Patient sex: F
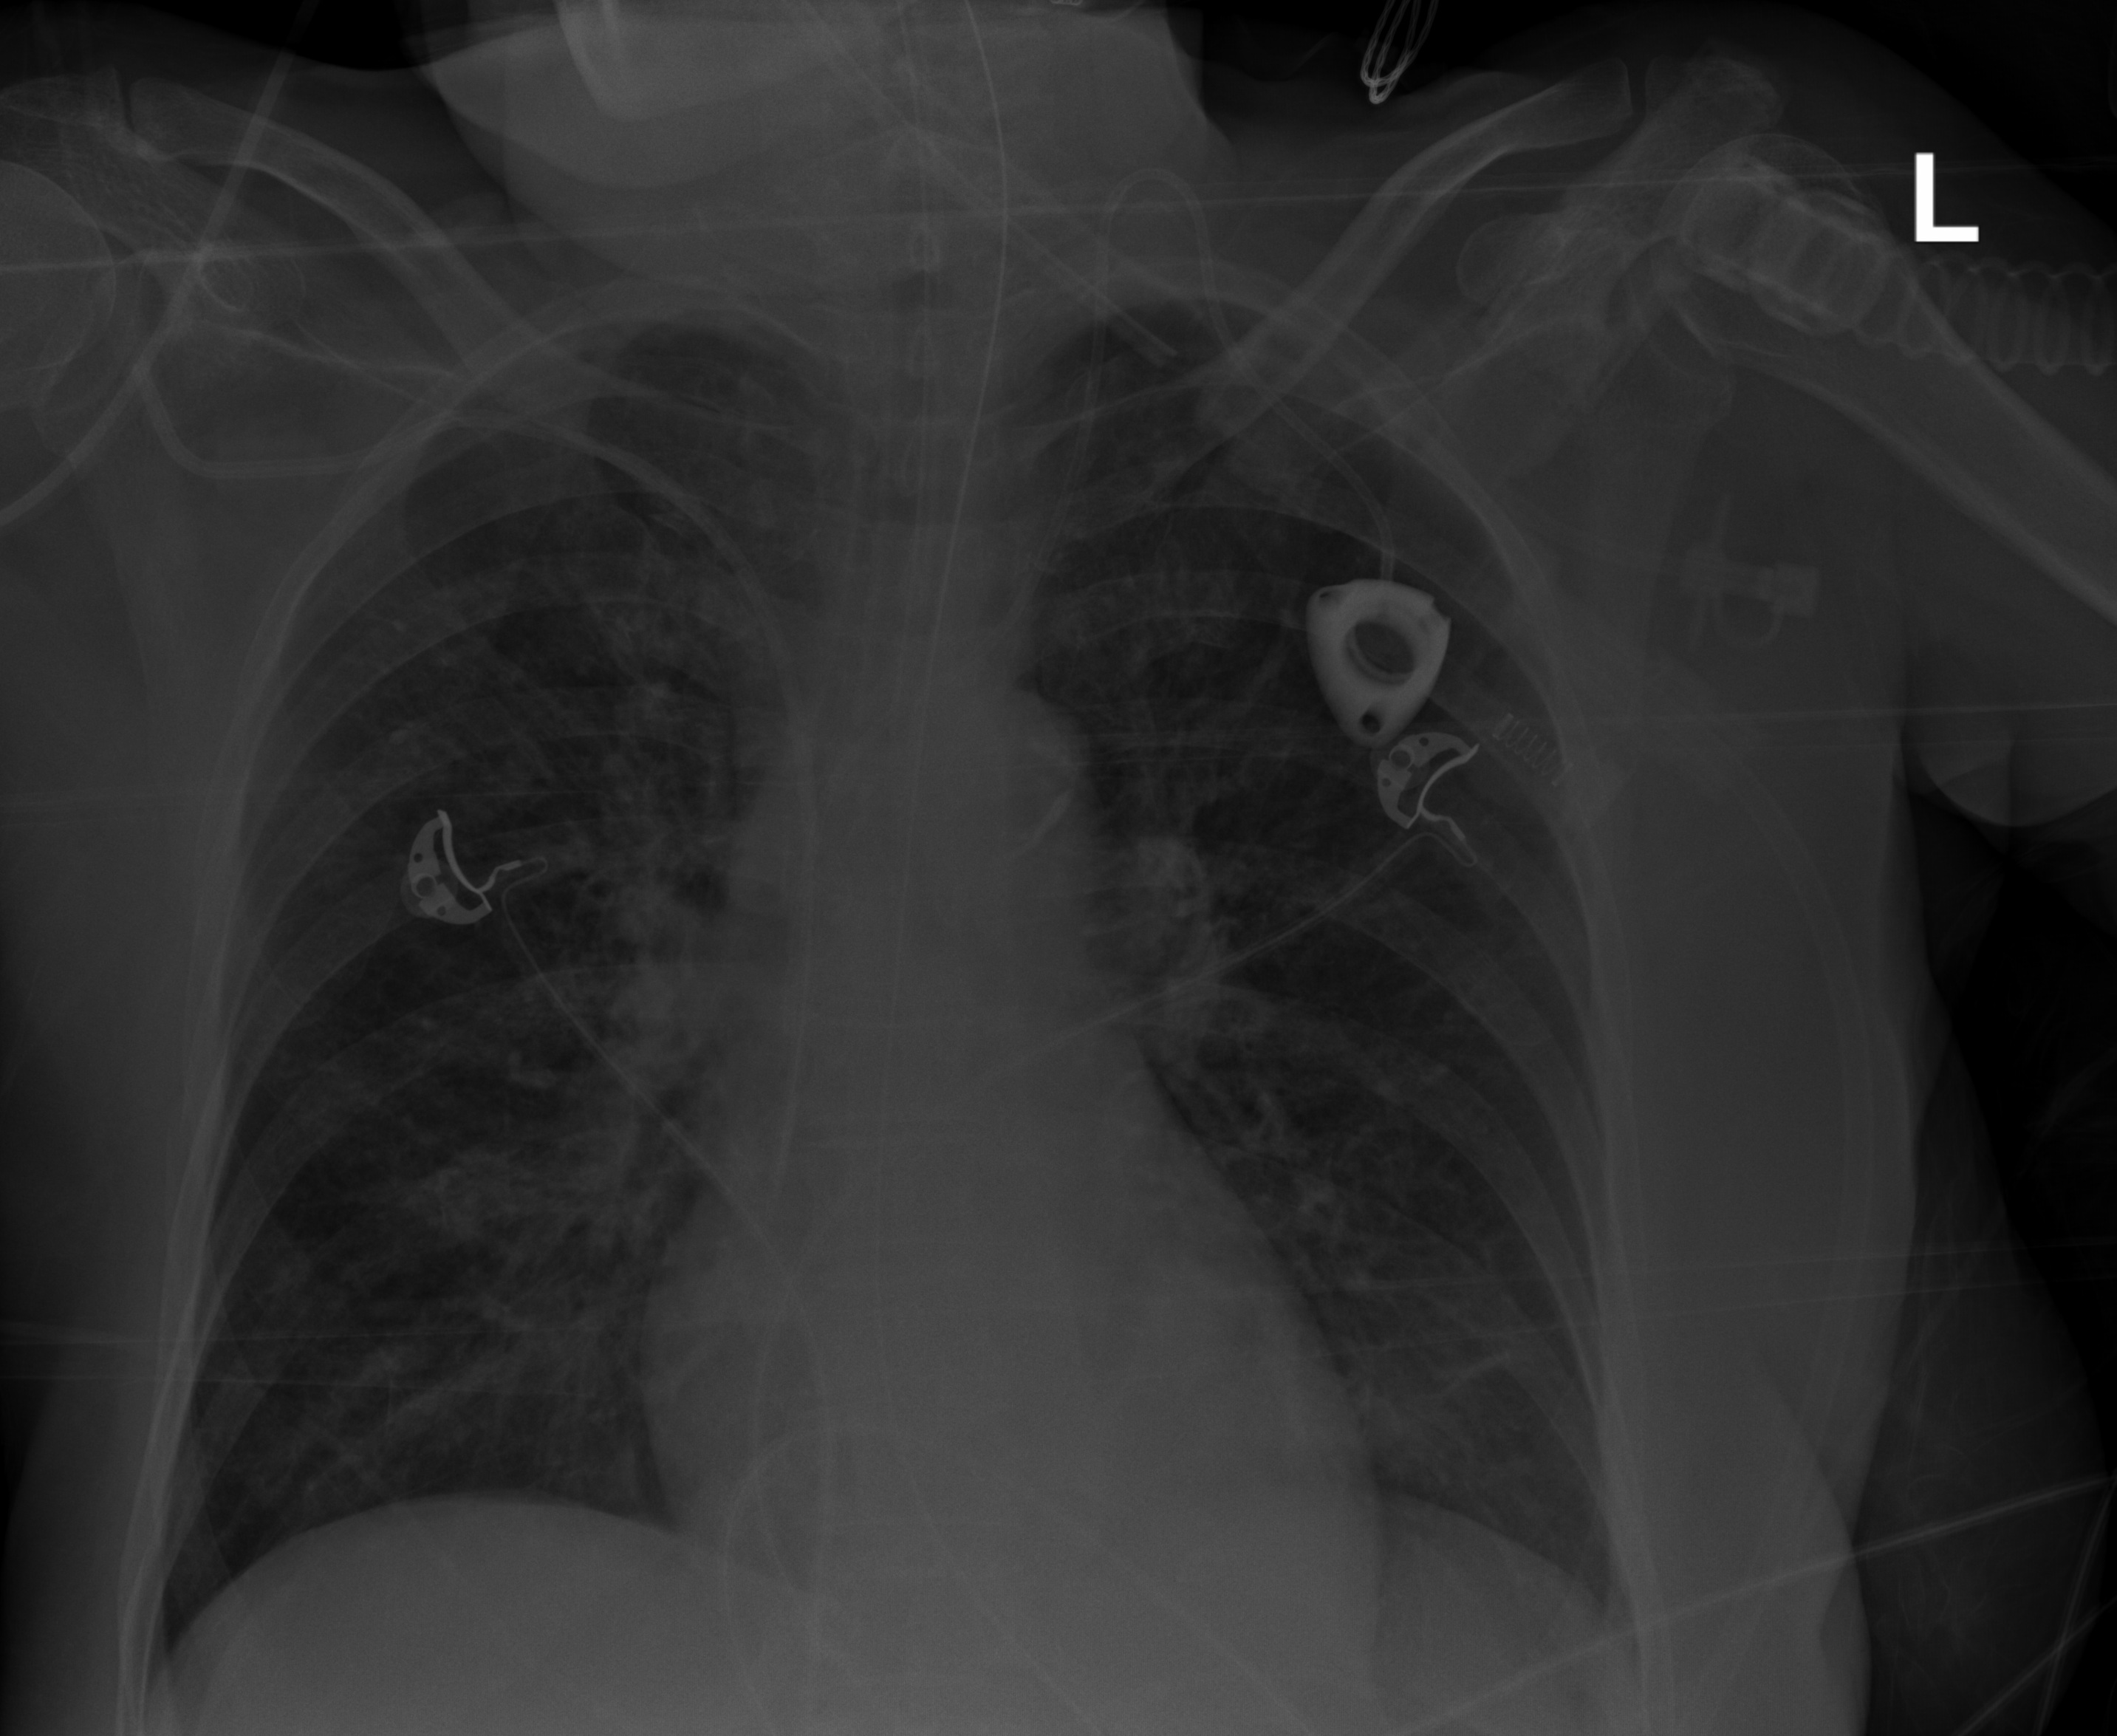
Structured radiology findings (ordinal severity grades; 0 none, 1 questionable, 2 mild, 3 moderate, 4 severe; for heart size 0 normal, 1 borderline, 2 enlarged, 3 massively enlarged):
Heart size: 0
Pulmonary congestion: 0
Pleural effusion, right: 0
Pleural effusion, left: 0
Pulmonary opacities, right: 2
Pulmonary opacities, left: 1
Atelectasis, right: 0
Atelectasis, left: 0